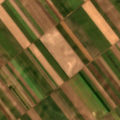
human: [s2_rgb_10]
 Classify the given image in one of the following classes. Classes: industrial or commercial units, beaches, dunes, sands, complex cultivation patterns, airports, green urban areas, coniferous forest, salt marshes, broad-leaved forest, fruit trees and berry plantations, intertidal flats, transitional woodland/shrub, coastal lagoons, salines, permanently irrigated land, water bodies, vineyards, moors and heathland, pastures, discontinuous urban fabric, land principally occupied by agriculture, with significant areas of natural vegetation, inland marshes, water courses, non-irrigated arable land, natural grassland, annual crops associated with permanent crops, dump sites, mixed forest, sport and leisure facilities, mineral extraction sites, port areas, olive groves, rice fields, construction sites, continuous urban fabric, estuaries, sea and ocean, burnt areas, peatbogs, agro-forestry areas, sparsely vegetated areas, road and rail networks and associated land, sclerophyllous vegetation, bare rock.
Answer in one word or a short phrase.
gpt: non-irrigated arable land